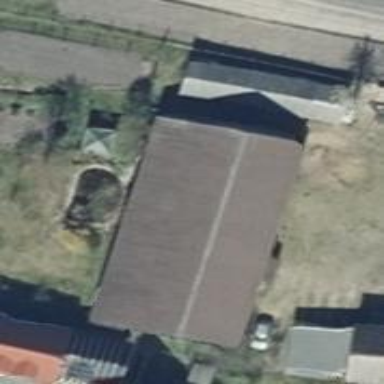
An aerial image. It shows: Building with flat roof.